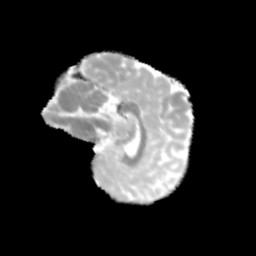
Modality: MD
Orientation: sagittal
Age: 9
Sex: male
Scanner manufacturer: siemens
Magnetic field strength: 3 T
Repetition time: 3.8 s
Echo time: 0.07 s